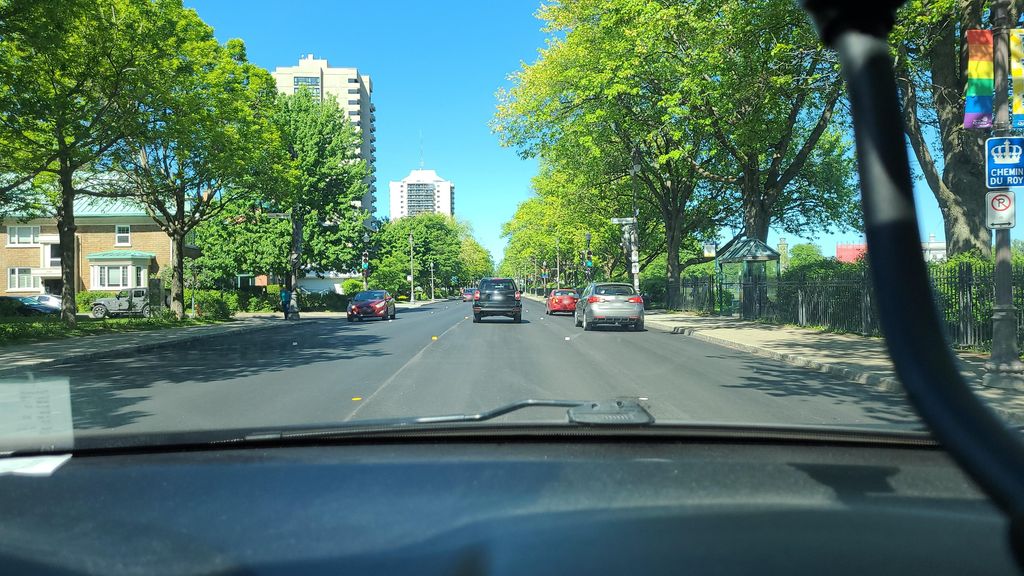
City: quebec_city